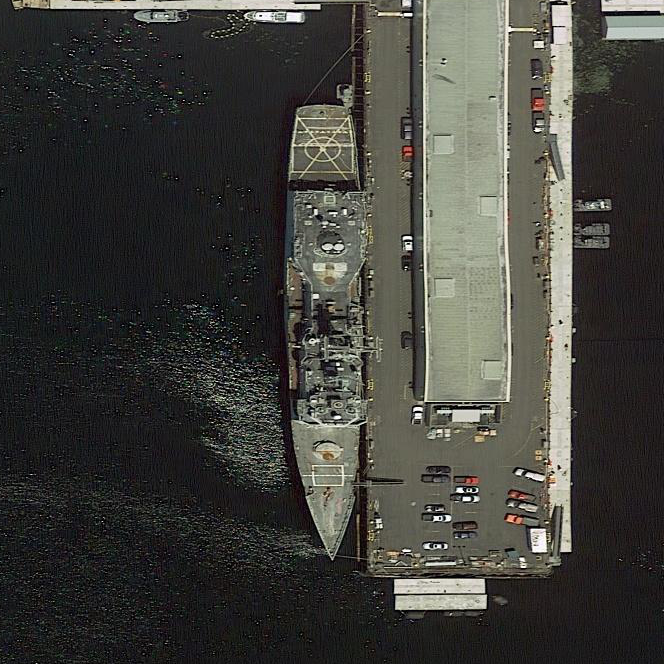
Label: cruiser